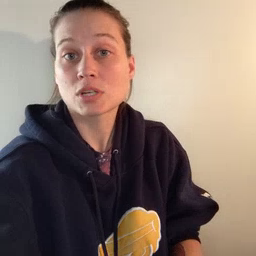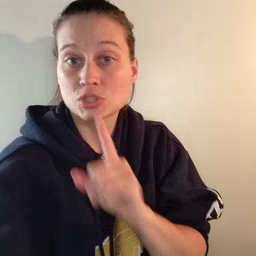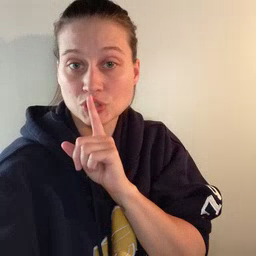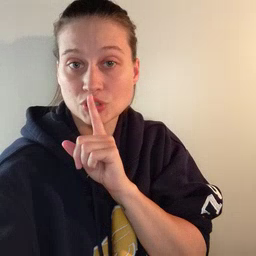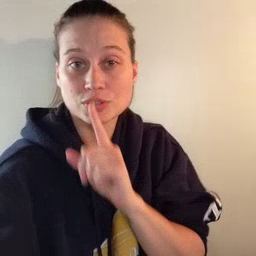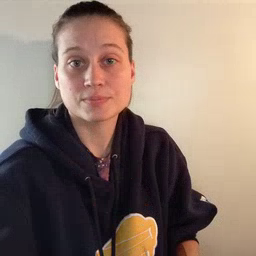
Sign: shhh